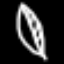
Label: leaf